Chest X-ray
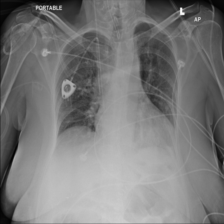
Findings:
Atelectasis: negative
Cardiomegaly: negative
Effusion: negative
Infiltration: negative
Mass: negative
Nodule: negative
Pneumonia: negative
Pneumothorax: negative
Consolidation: negative
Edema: negative
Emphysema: negative
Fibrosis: negative
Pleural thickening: negative
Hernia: negative